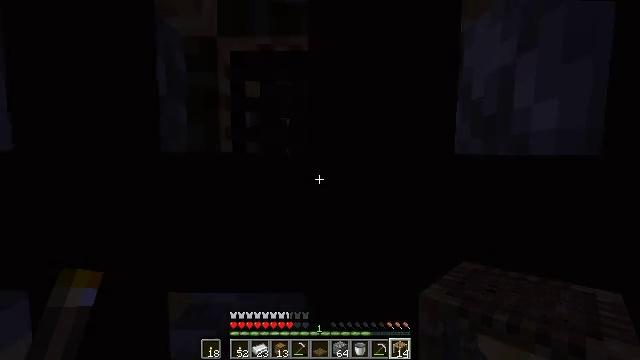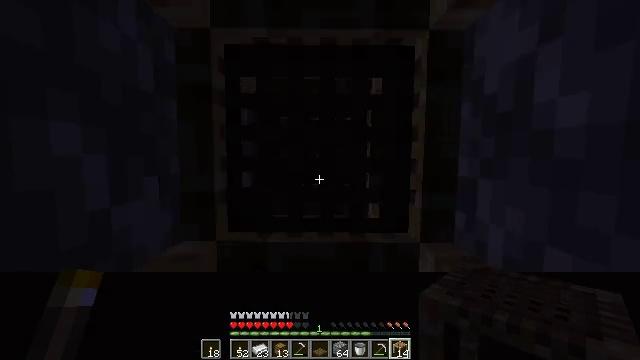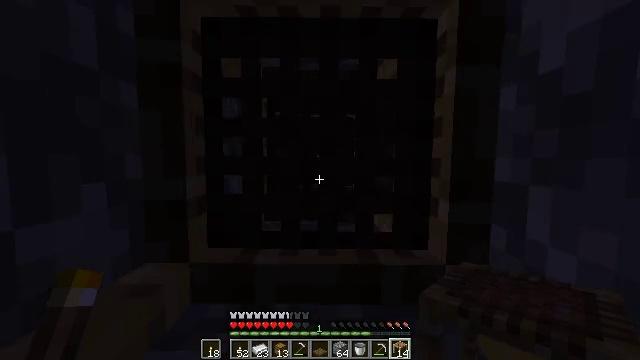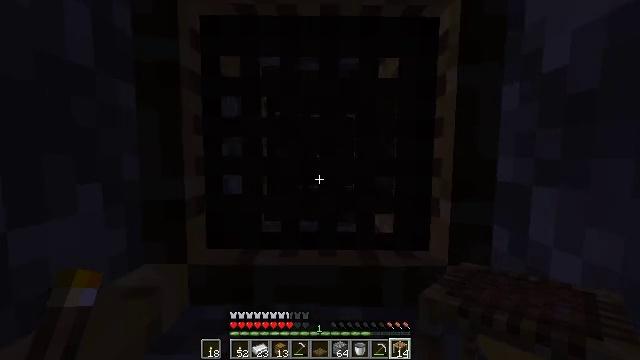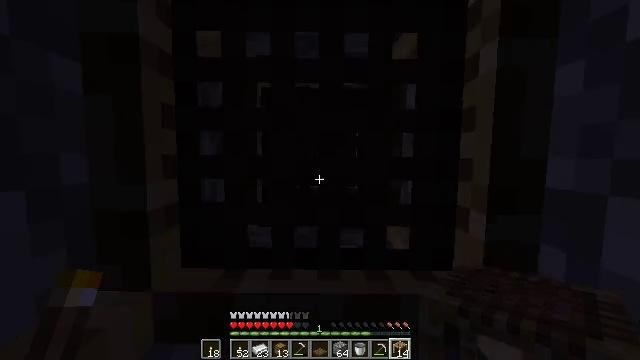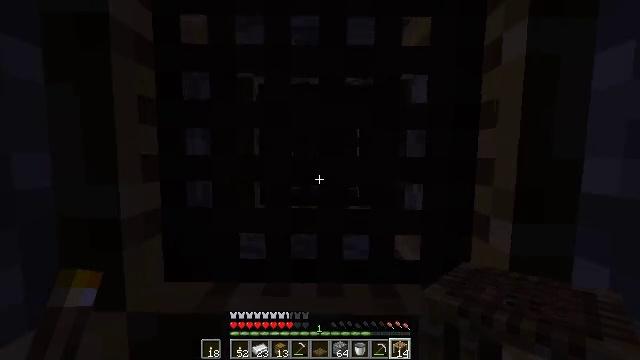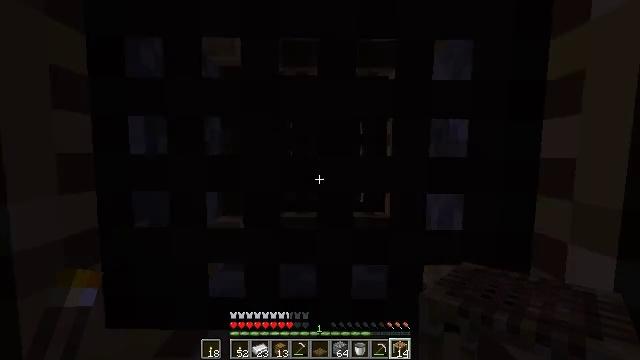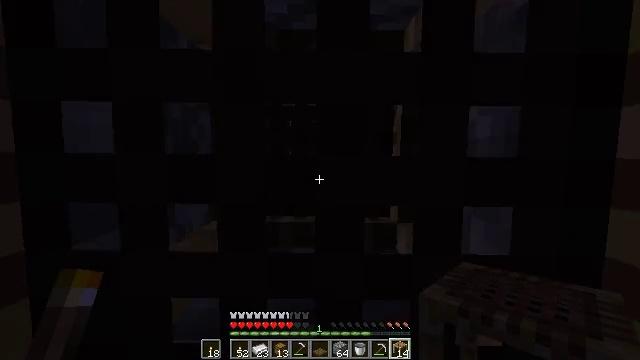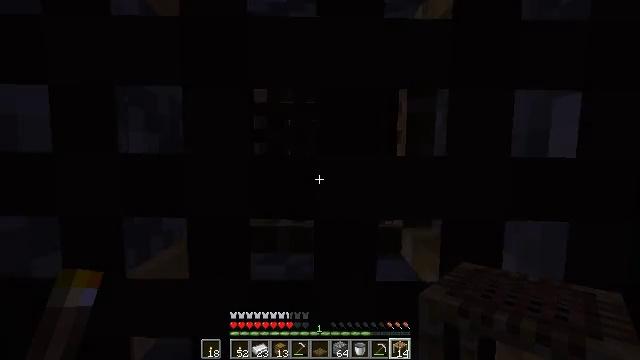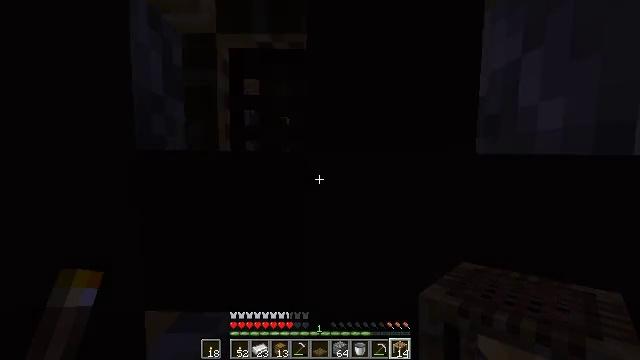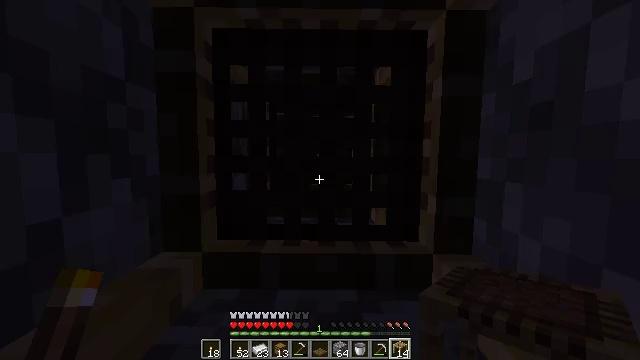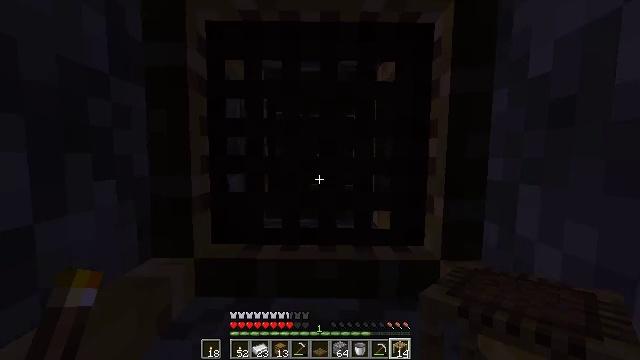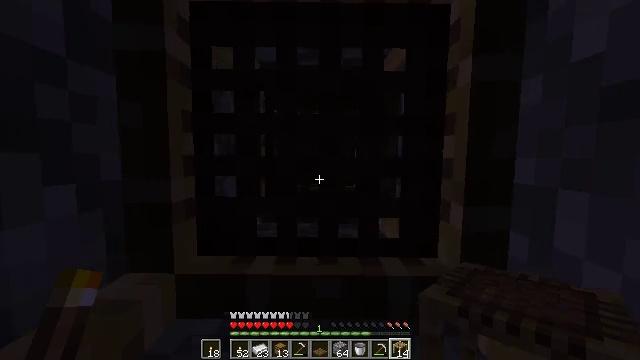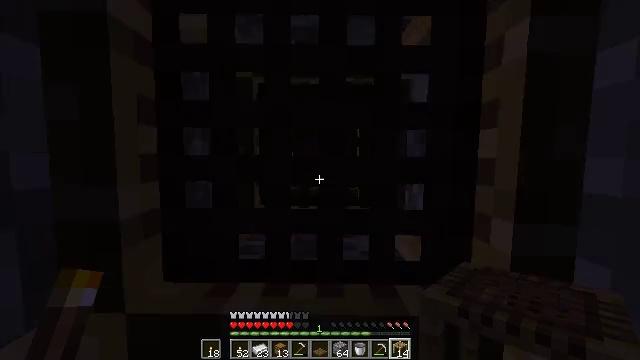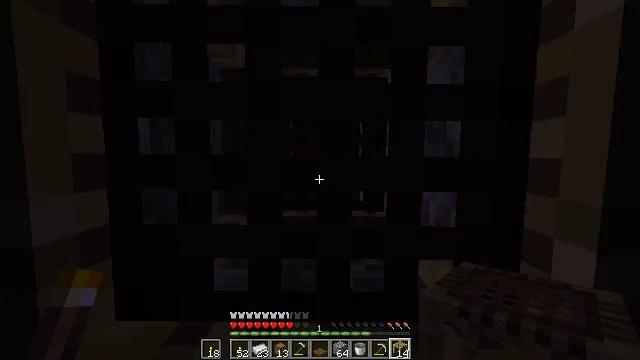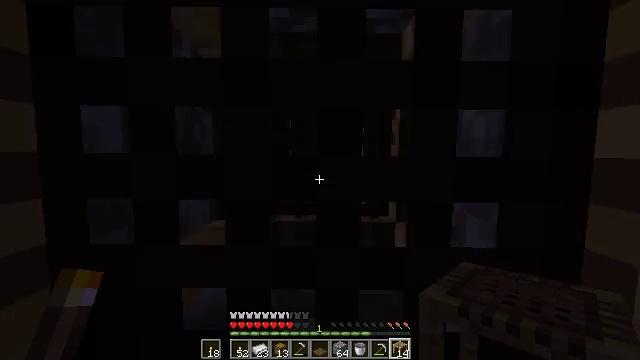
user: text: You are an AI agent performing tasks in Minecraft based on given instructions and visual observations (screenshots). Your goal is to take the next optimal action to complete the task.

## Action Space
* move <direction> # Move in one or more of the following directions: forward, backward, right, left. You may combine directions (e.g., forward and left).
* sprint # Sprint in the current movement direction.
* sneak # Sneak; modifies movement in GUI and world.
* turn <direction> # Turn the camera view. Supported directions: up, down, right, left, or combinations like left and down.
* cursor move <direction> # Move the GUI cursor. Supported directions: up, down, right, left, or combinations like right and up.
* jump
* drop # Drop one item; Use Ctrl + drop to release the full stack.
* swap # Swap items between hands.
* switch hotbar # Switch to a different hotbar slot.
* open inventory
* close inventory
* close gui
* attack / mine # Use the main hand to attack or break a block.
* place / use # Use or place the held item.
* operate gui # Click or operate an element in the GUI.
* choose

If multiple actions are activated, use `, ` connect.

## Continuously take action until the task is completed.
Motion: motion action
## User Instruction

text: Remove the scaffolding structure.
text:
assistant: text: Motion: jump
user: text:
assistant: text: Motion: jump
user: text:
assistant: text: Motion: jump
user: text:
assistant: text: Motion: jump
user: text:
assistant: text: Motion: jump
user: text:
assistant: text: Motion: jump
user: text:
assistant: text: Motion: jump
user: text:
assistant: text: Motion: jump
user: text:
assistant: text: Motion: jump
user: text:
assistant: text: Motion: jump
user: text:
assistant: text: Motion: jump
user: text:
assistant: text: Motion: jump
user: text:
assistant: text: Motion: jump
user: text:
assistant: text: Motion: jump
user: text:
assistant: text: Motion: jump
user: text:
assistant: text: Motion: jump
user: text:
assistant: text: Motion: jump
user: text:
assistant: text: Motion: jump
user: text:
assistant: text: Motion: jump
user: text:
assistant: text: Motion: turn down, jump
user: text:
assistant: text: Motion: turn down, jump
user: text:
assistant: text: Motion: turn down, jump
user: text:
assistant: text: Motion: jump
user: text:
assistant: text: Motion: jump
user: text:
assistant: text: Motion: jump
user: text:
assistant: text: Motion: jump
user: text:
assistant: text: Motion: jump
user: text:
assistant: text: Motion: jump
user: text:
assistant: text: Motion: jump
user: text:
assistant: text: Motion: jump